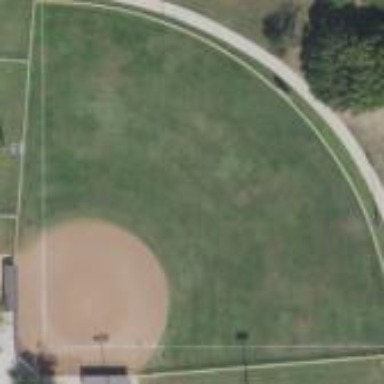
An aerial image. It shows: Baseball pitch for leisure and sports activities.